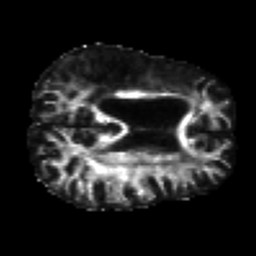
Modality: FA
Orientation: axial
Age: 54
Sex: male
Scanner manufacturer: siemens
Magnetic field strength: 3 T
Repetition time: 7.3 s
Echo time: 0.087 s